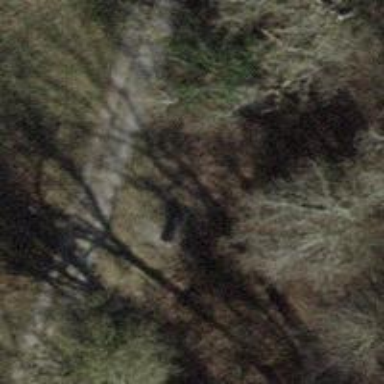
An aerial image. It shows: Bench for seating.